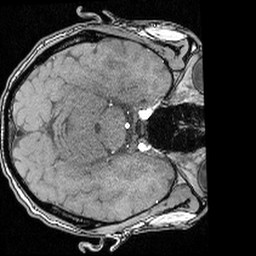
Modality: angio
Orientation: axial
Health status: ill
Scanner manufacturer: siemens
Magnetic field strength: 3 T
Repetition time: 0.022 s
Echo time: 0.00395 s